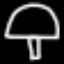
Label: mushroom